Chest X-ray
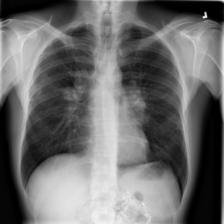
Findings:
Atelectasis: negative
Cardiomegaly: negative
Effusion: negative
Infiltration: positive
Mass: negative
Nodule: negative
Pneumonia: negative
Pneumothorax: negative
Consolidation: negative
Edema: negative
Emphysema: negative
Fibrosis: negative
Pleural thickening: negative
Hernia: negative